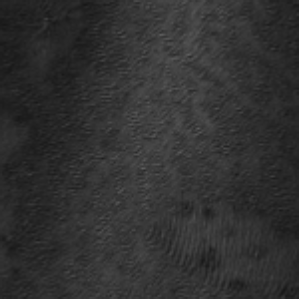
Label: frost